Aerial crown-view tile of a tropical tree (Barro Colorado Island, Panama), acquired 20250616:
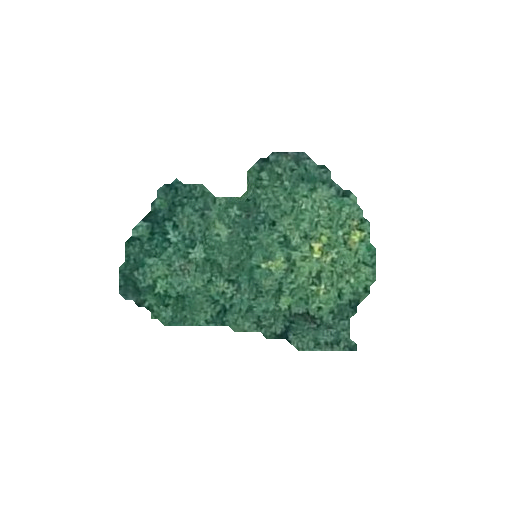
Species: Protium stevensonii
GBIF accepted scientific name: Tetragastris panamensis
Crown area: 51.794 m²